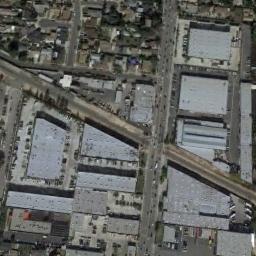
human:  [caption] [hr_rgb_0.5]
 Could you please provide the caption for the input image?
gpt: In an industrial area, There are neatly planned factories and roads, Green belts, And parking lots for cars and trucks .

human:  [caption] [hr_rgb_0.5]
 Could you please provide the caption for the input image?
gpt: The industrial area has some big gray workshops and some roads go through the industrial area .

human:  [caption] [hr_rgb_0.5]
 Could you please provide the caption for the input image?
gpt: There are many houses of different shapes and sizes in the industrial zone .

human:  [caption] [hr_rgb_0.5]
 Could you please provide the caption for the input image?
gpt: The industrial area is not large .

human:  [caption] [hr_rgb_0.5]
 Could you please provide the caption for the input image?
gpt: There are many gray buildings on the industrial area .